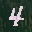
Label: 4